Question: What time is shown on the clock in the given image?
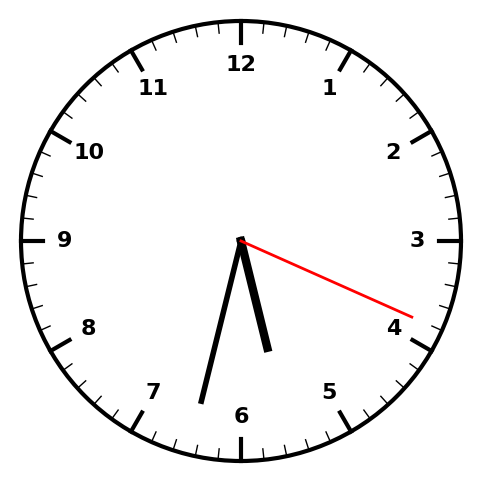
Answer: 05:32:19